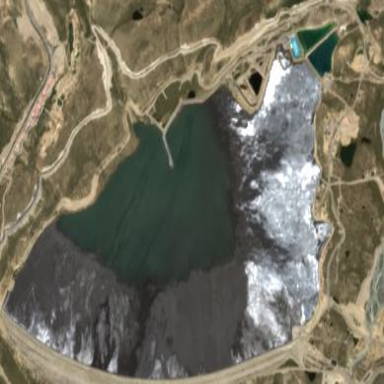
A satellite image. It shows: Tailings pond serving as water reservoir.